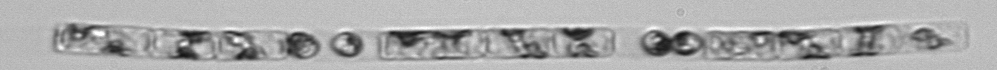
Label: Guinardia_delicatula_TAG_internal_parasite